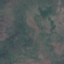
Land use / land cover: HerbaceousVegetation